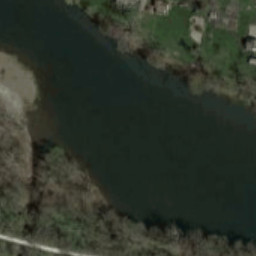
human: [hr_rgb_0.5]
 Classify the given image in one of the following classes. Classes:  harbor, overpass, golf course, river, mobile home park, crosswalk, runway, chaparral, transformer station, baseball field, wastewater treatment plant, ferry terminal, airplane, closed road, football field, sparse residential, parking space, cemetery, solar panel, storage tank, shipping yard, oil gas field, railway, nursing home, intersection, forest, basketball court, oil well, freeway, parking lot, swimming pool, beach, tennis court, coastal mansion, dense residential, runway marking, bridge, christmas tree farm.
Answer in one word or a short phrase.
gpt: river